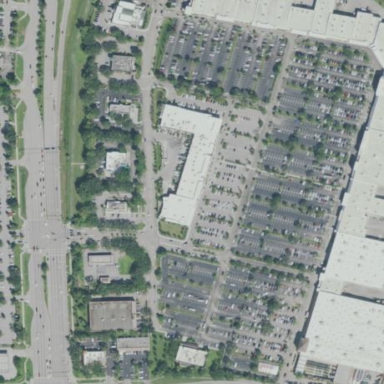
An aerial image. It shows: Retail area.